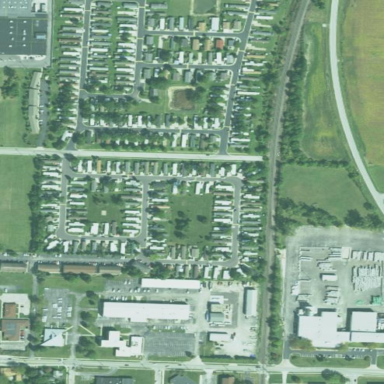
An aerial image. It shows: Residential area designated as trailer park.